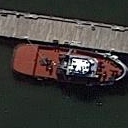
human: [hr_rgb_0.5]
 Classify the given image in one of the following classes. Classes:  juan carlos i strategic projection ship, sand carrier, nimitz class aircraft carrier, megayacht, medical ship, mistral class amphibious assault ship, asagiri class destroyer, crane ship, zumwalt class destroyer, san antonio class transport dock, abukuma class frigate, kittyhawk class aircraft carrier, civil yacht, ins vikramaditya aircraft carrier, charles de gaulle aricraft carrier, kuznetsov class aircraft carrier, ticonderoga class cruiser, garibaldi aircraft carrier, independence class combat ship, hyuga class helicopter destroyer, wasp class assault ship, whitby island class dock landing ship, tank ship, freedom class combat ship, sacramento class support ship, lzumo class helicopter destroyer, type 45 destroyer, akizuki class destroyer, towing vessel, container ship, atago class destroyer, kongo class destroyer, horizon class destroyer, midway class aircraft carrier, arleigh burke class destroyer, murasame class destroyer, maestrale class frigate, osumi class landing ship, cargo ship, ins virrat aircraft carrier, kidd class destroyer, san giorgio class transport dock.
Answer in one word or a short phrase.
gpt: Towing vessel